Field crop: maize
Growth stage: 2
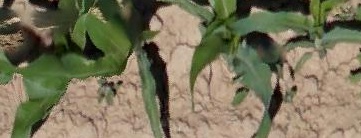
Species: maize